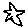
Label: star